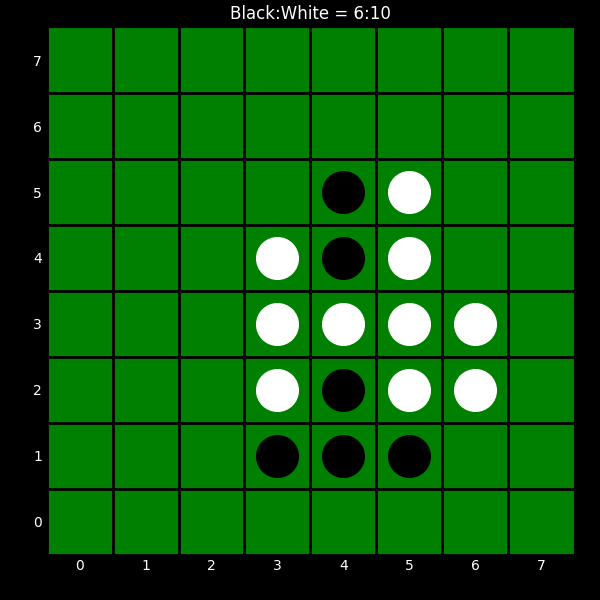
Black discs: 6
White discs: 10